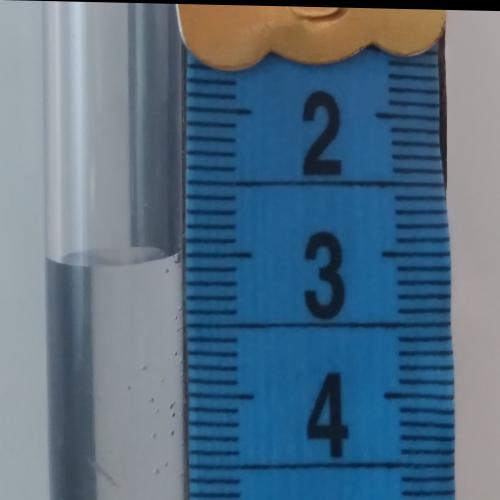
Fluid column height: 3.0 cm